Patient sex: M
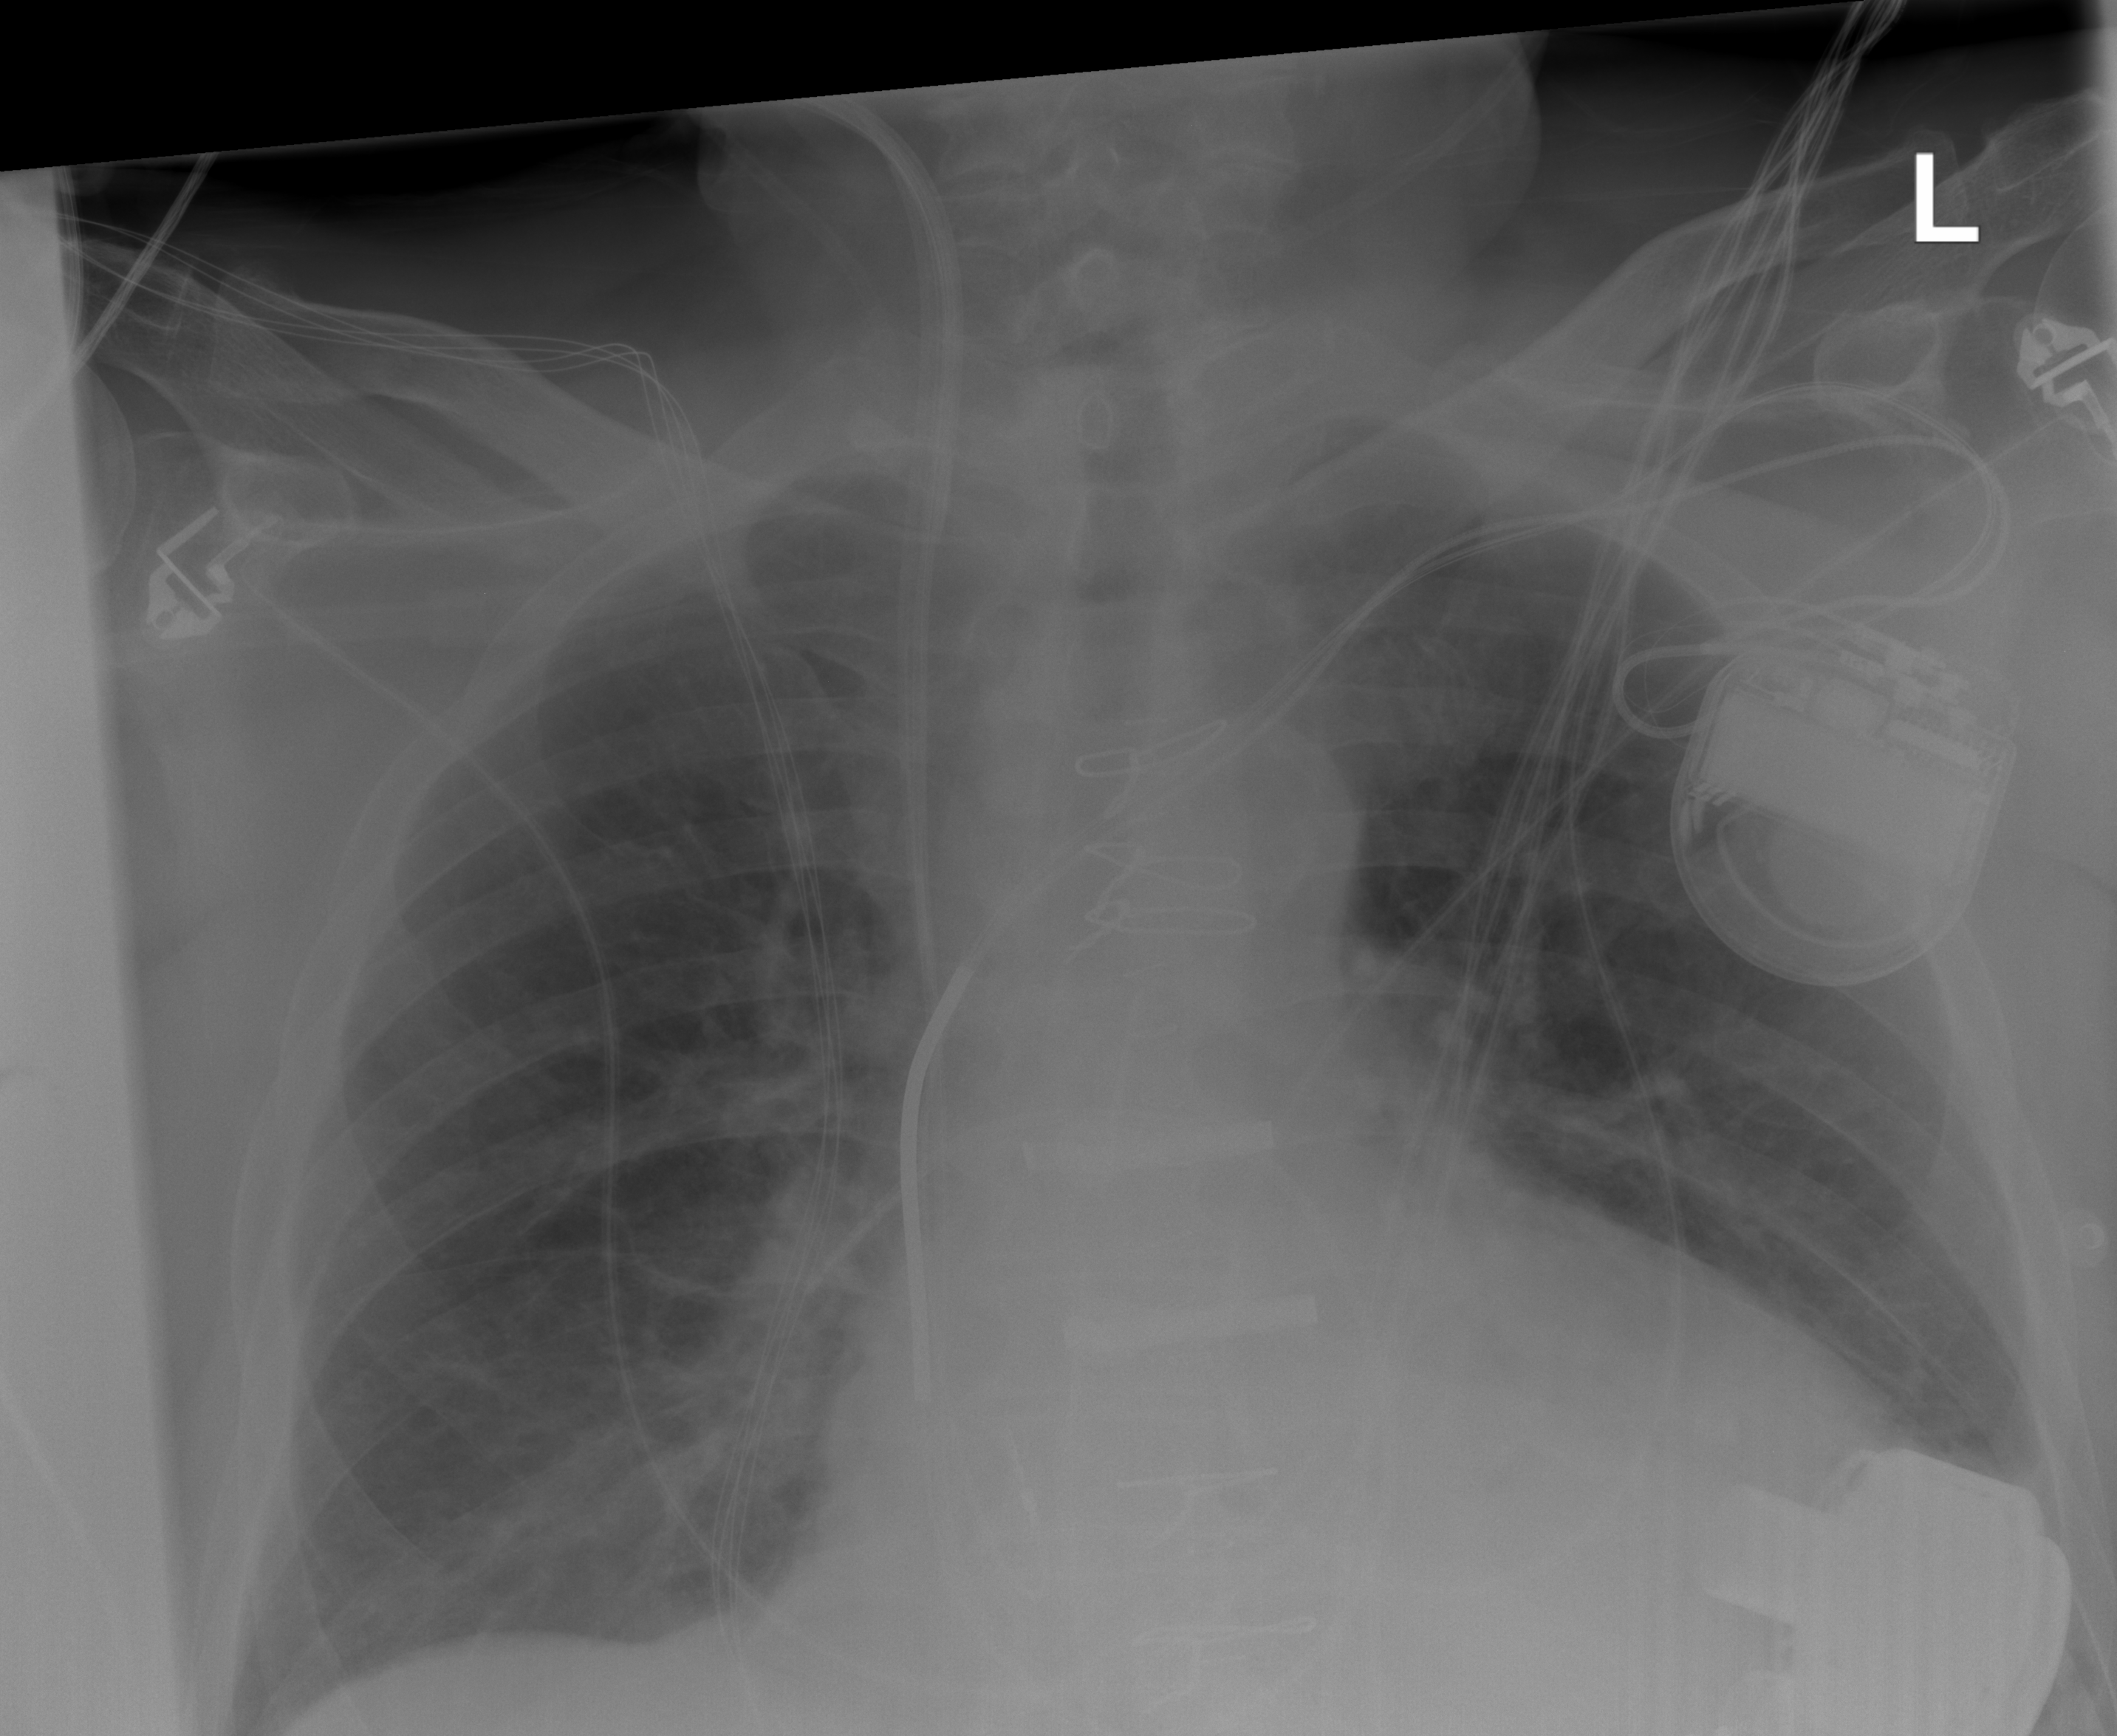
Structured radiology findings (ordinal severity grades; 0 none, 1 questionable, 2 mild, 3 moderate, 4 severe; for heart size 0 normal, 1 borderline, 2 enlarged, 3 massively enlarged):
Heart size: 2
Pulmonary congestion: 2
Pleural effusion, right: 0
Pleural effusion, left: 0
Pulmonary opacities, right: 0
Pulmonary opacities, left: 0
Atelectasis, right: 0
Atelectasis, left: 1